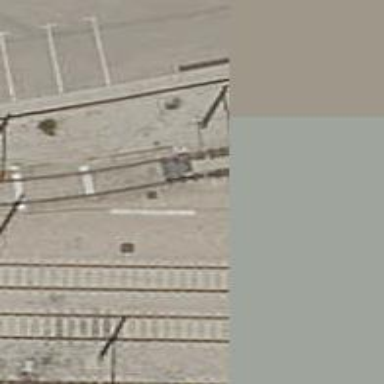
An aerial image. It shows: Railway switch.